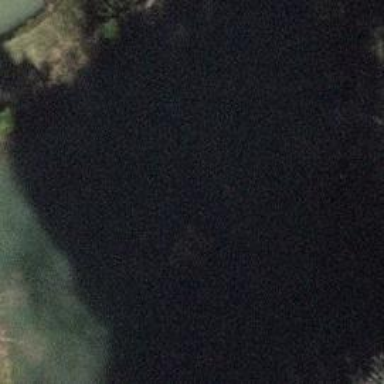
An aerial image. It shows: Peaceful pond surrounded by nature.